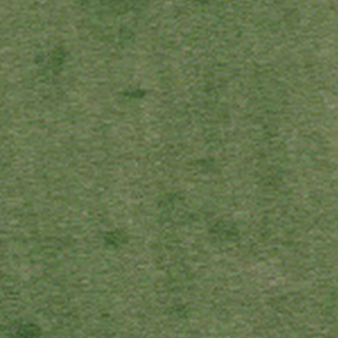
Label: other